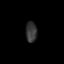
Tissue: prostate
Cell type: Fibroblasts
Senescence score: 0.7714
Nuclear area (px): 228
Mean DAPI intensity: 53.061